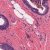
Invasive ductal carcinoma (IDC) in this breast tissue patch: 0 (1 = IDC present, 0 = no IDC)